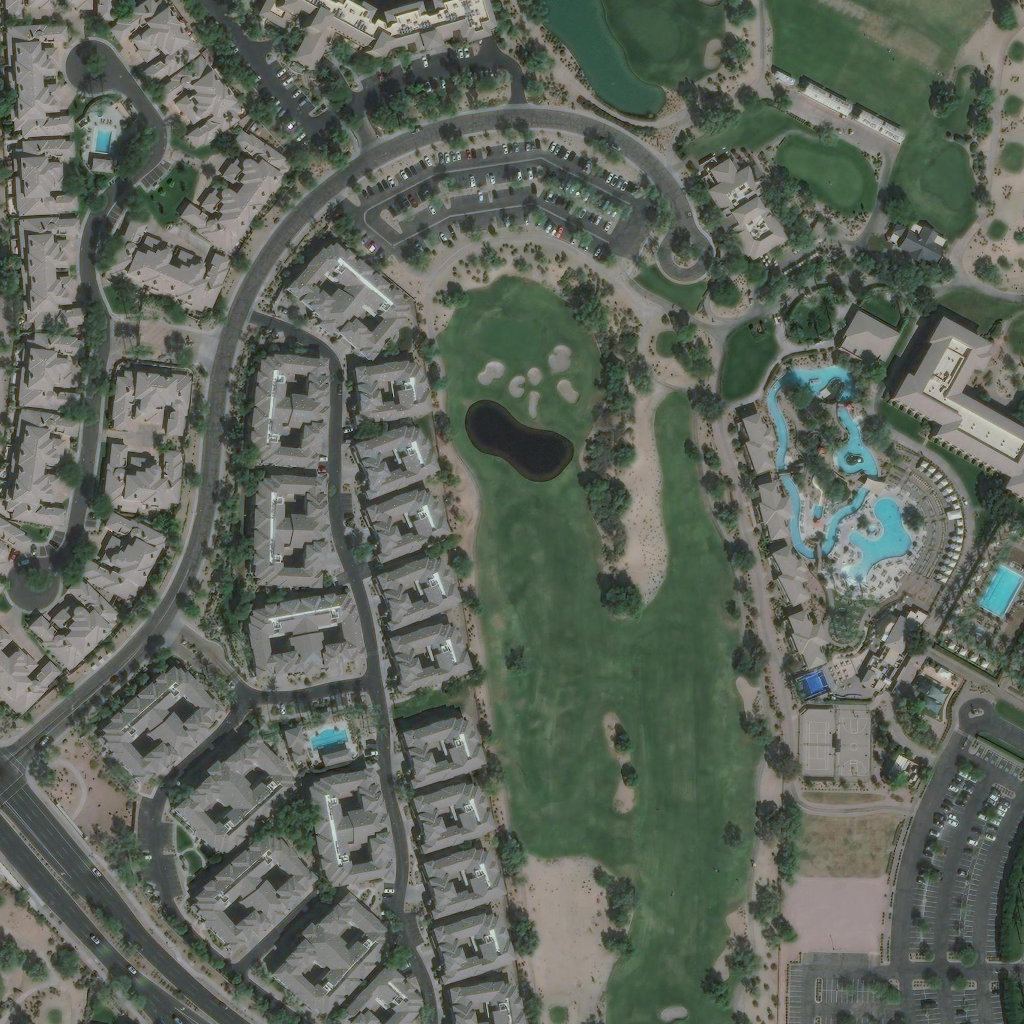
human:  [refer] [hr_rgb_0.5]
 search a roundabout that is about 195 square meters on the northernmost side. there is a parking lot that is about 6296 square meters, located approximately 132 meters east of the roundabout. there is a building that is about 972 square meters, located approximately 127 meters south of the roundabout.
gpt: <box>[[7, 4, 10, 8, 0]]</box>

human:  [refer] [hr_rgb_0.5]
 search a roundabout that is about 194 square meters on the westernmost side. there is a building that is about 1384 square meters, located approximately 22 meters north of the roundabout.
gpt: <box>[[1, 55, 5, 59, 0]]</box>

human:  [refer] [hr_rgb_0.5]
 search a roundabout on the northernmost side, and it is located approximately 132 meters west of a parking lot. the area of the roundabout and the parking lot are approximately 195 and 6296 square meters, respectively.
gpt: <box>[[7, 4, 10, 8, 0]]</box>

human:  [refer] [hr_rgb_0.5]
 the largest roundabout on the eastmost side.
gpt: <box>[[64, 22, 69, 27, 0]]</box>